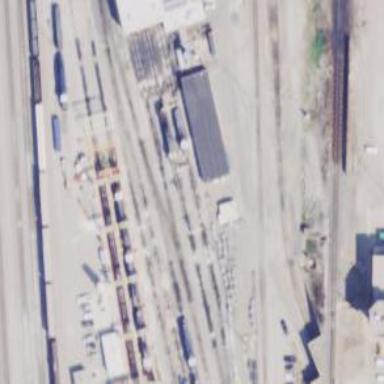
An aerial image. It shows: Railway yard used for servicing trains.